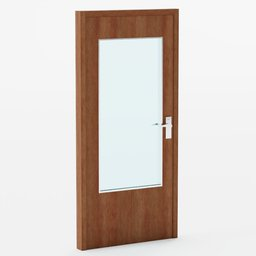
Label: architecture